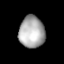
Tissue: lung
Cell type: T cells
Senescence score: 0.2247
Nuclear area (px): 793
Mean DAPI intensity: 171.55